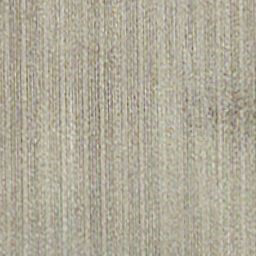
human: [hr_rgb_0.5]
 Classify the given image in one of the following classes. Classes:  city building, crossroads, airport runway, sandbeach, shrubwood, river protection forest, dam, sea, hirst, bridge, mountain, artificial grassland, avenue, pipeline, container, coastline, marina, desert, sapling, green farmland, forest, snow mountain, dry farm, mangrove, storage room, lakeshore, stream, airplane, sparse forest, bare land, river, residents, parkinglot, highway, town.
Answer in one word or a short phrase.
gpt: dry farm